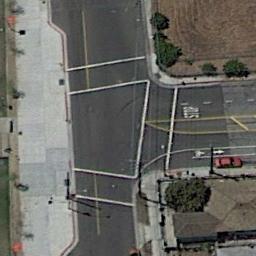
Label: intersection